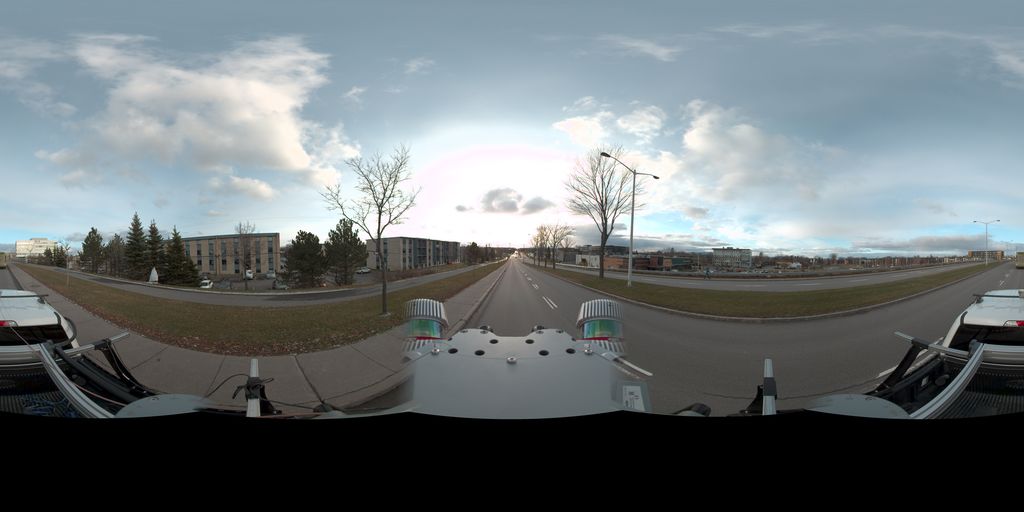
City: quebec_city